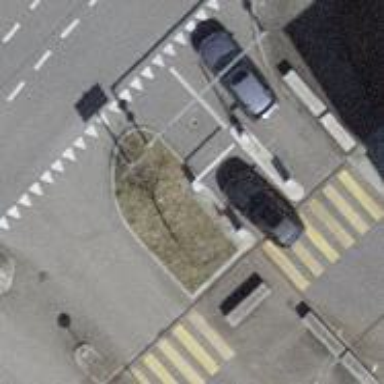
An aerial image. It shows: Lift gate barrier.